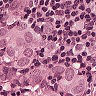
Metastatic tissue present: yes